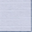
Piece: xx